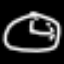
Label: clock